Question: I'm currently writing a WPF progress bar that includes a rate (see <URL>.
The screenshot below shows what I've got so far (left) and a badly done all in code as part of my learning exercise (right). I'm now trying to convert the code version to use as much XAML as possible.

I've got most of the way there by creating a new class called <URL>. I'm attempting to do this as by the book as possible, but I'm not sure how to tackle the final stage.
I now wish to add a graph, this graph is to display the rate as it has changed historically as the progress has progressed. I have 'Rate' as a value I can bind to, but I believe somwhere I need a Double[] containing my historical rate values. My question is where should this be placed (I don't really want to pollute RateBase) and how do I bind to it from my template (I don't believe I can bind to RangeGraph.cs if I add properties on there or am I wrong?)
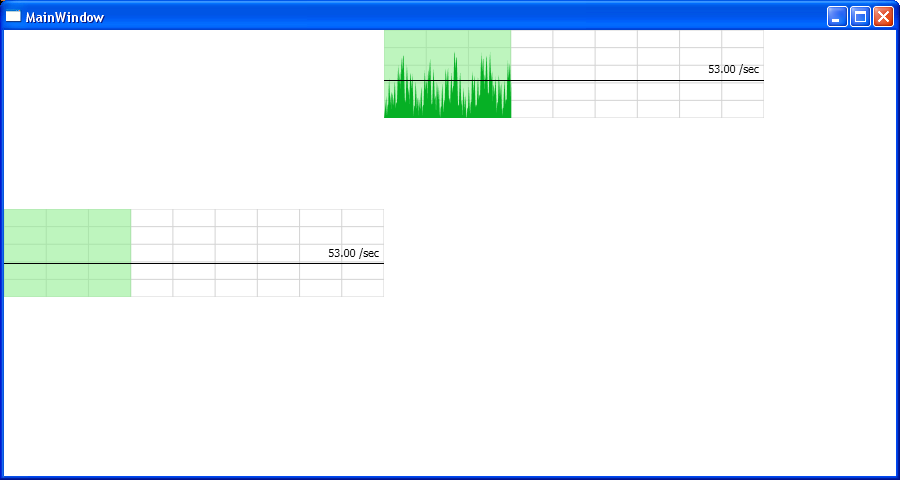
Answer: You are right, you will need historical Data. In my opinion, whenever the bound Dependency Property 'Rate' changes, you should move the old value into an IEnumerable that's defined on the graph control itself (The same place that has the DP) and use that to draw the lines. I personally would create a class named MyControlData and add an instance of that to the control.
You might also want to add a 'Timer' and move the current Rate to the IEnumerable when it Elapses, so longer streaks of the same rate will appear as multiple bars. Depends on how you actually determine progress. You might get into the following dilemma here : The 'Rate' changes at a different interval than the 'Percentage' in most cases - what floats your boat?
Keeping the history in your control's scope leaves your application agnostic to the history of your Rate, but lets your control display it as required.
To use DataBinding in a UserControl, edit the '<UserControl x:Name="myControl">' node in Control.xaml and add a name like shown here. Wherever you want to bind, refer to 'ElementName=myControl'. Please note that you will have to implement INotifyPropertyChanged on the Control (or on MyControlData) if you want to achieve this - or, and that would be advisable, directly implement it as a dependency property.
And BTW, if you have no idea how to achieve what you intend to have a look into 'ItemsControl'. I think what you want to do can easily be achieved by means as simple as using 'ItemsControl' and 'ItemsTemplate', where the ItemsSource is your historical data and the ItemTemplate depicts your current rate in comparison to your MaxRate. MaxRate is another property you can set from the DependencyProperty 'Rate''s changed handler.